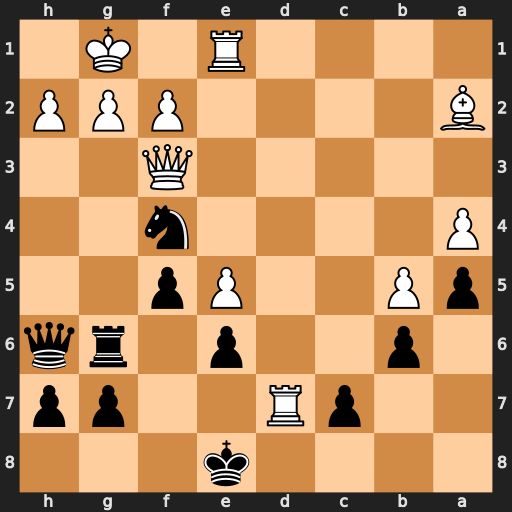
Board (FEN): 4k3/2pR2pp/1p2p1rq/pP2Pp2/P4n2/5Q2/B4PPP/4R1K1
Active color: b
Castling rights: -
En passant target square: -
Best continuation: Rxg2+ Qxg2 Nxg2